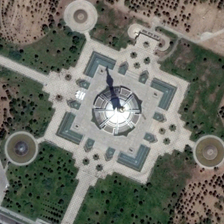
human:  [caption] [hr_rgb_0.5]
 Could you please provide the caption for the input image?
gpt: many green trees are around s square square .

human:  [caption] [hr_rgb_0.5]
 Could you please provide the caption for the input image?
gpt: many green trees are around s square square .

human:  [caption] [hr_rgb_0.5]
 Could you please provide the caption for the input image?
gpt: many green trees are around s square square .

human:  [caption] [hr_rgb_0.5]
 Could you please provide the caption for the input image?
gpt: many green trees are around s square square .

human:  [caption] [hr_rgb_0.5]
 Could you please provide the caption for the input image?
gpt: many green trees are around s square square .